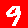
Digit: 9